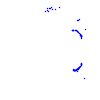
Particle: proton